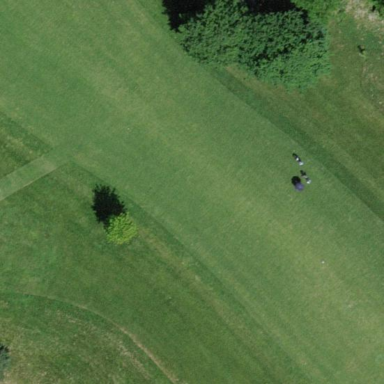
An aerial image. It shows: Grassy area designated as golf fairway.